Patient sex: F
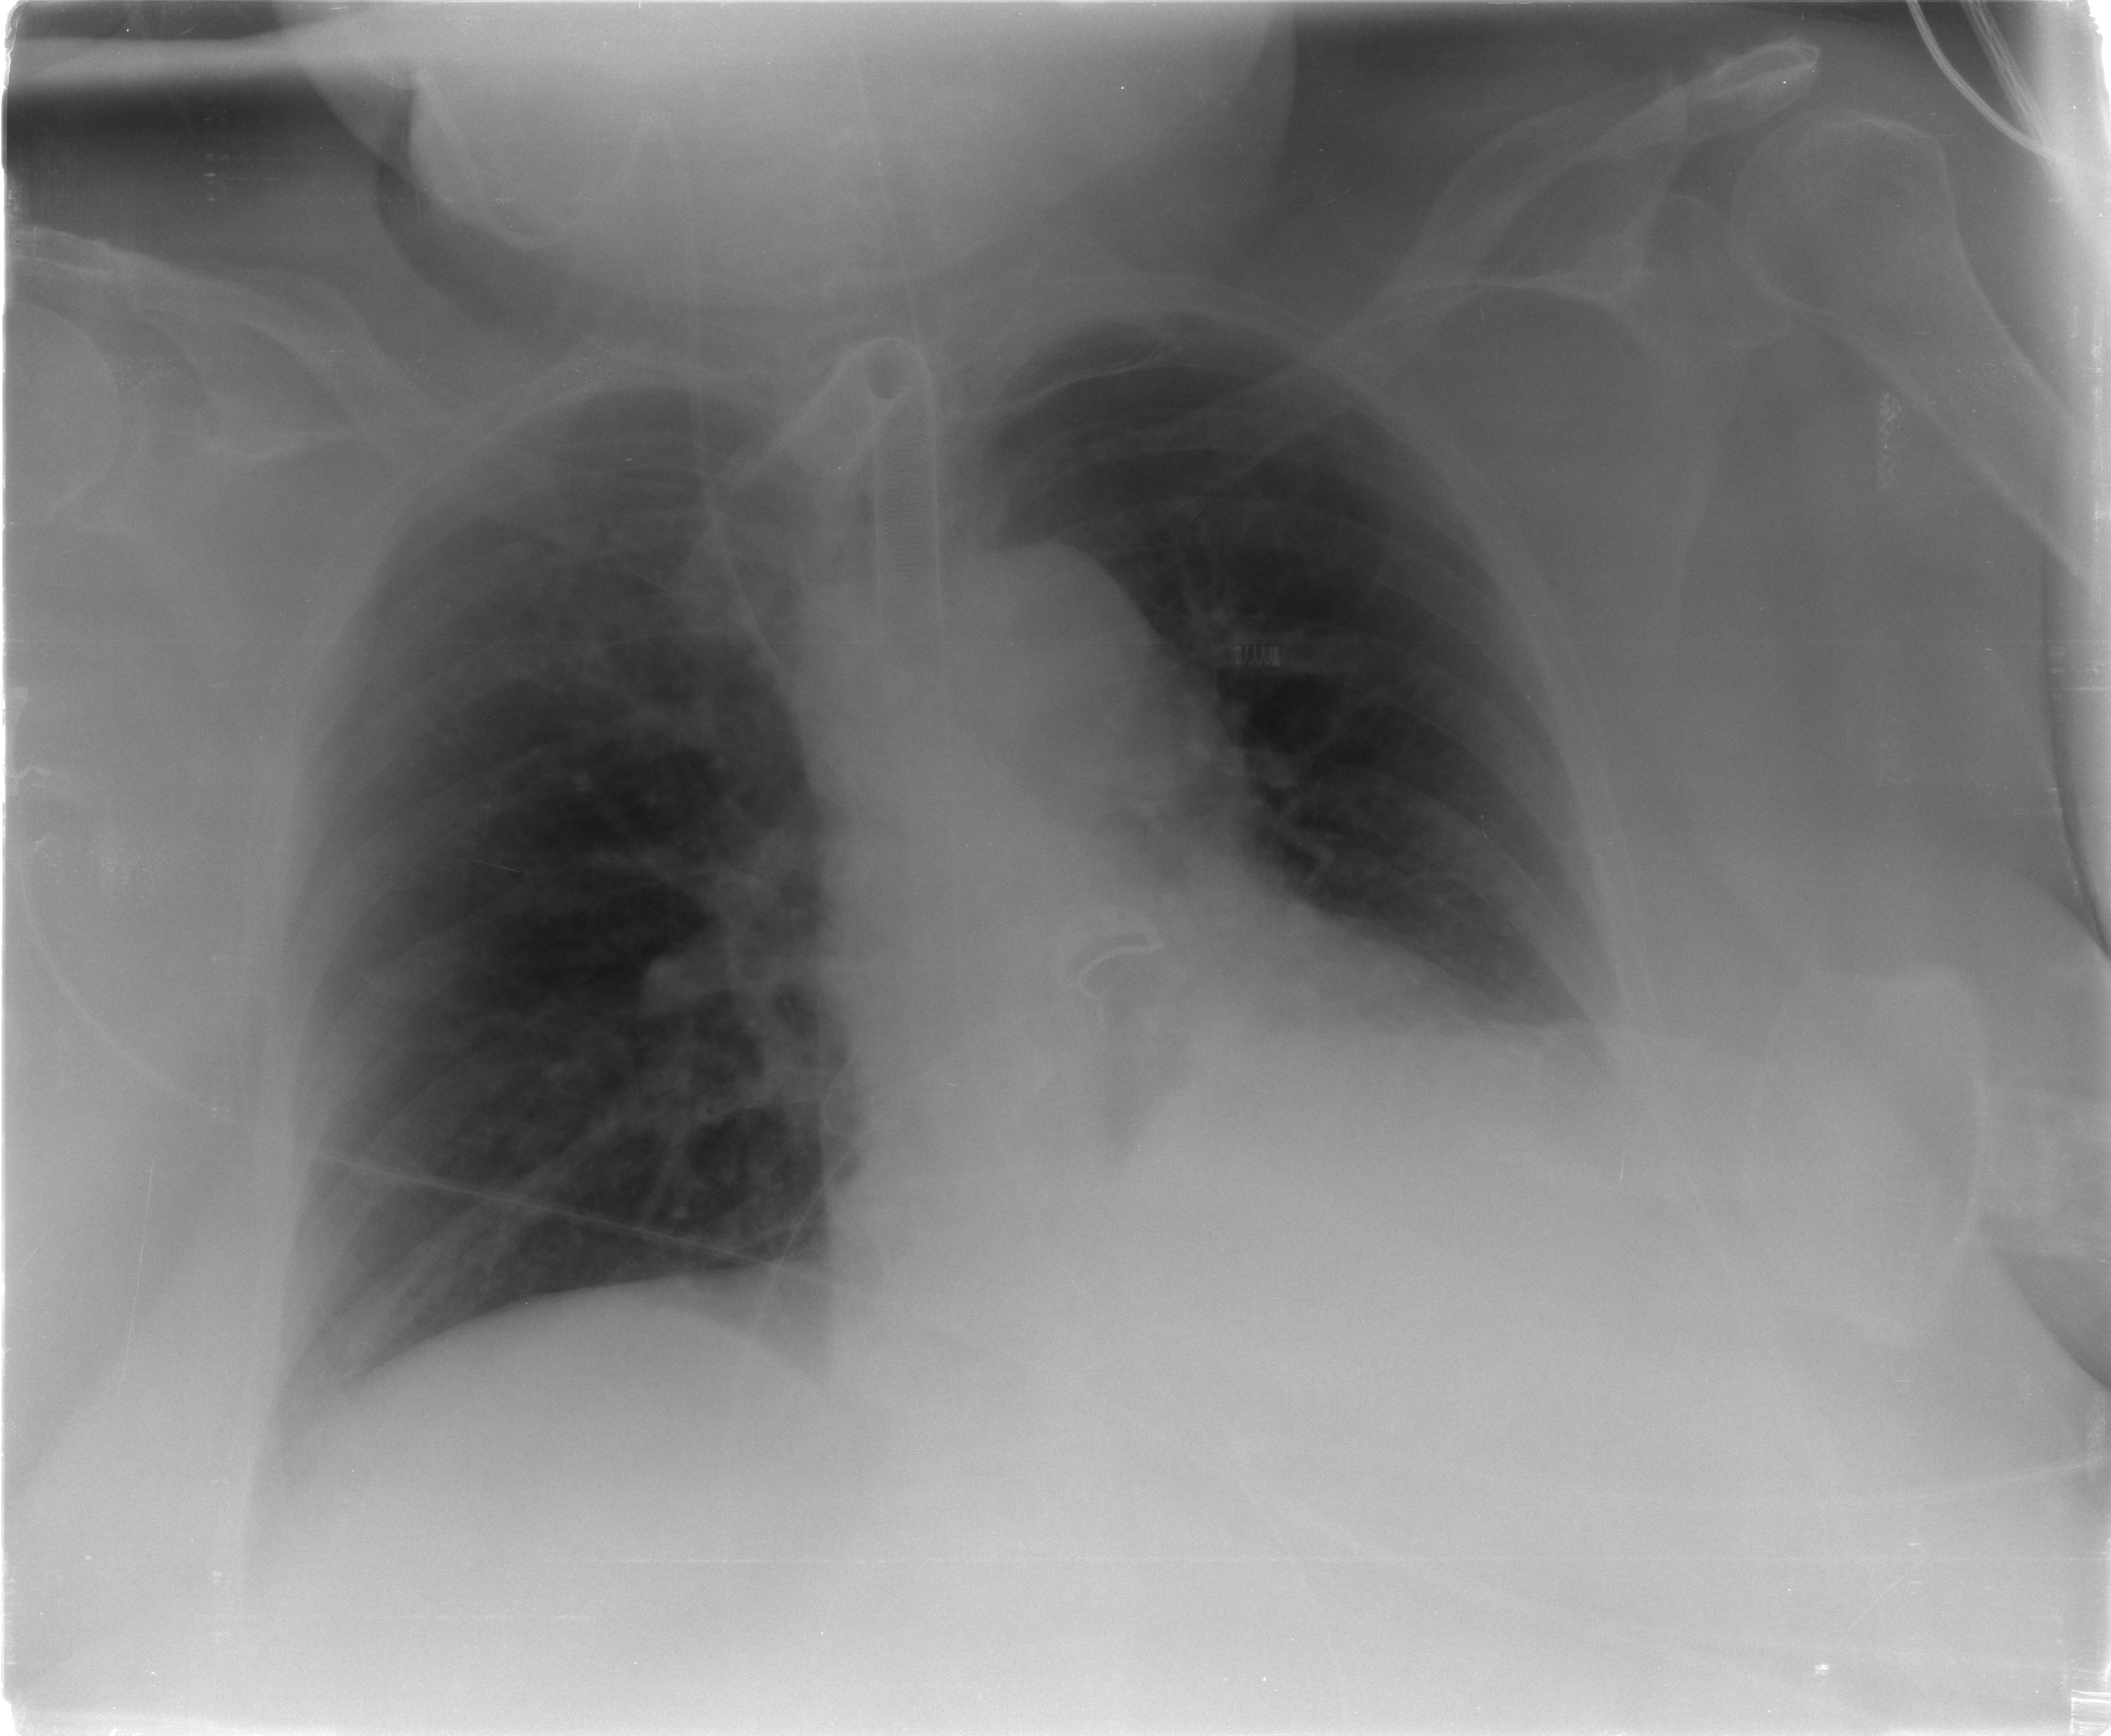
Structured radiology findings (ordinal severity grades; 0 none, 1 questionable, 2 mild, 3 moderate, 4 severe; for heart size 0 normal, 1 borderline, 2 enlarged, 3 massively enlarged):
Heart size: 0
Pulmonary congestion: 2
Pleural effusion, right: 0
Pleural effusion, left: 2
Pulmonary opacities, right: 0
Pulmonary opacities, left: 0
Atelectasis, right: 0
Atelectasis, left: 2